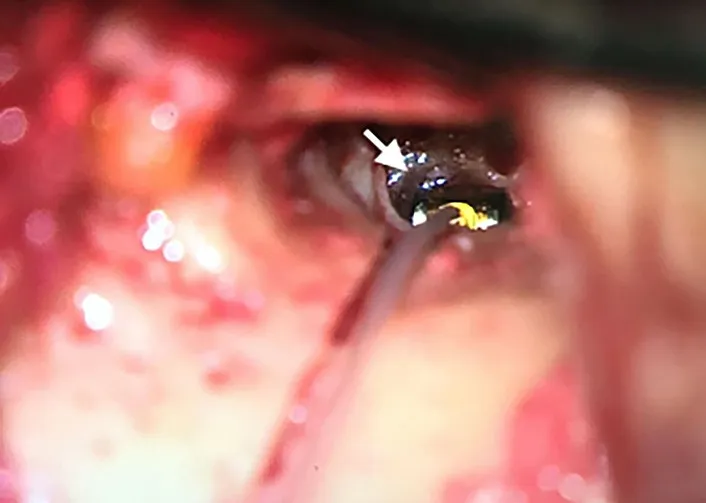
Transcanal identification of round window (white arrow), reshaping of the niche, and positioning of the floating mass transducer of the Vibrant Soundbridge.
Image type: medical_photograph (other_medical_photograph)